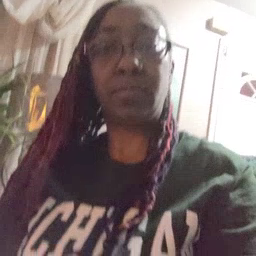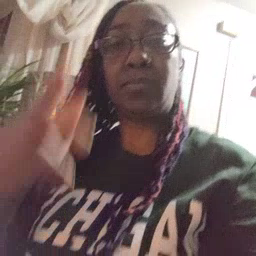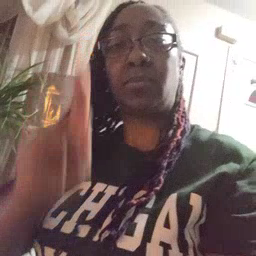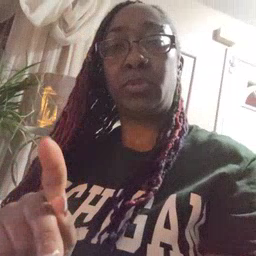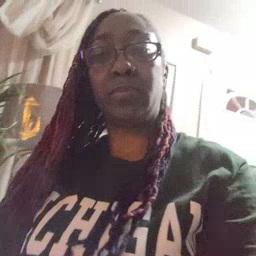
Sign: person